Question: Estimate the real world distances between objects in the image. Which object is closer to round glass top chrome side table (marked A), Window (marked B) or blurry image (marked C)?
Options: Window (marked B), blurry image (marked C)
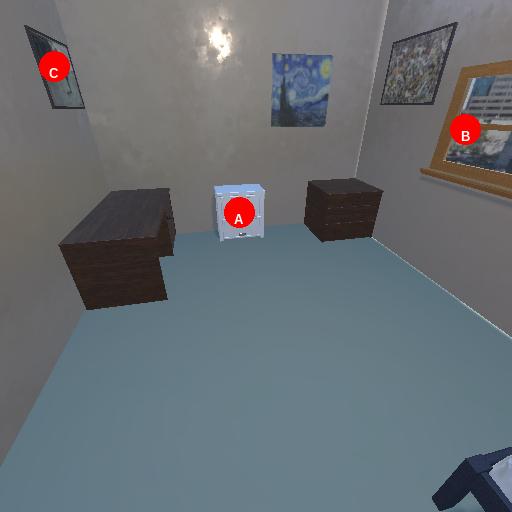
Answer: Window (marked B)